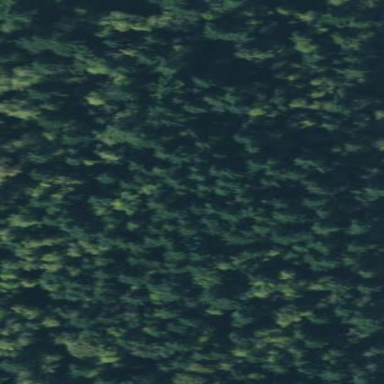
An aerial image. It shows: Woodland with evergreen needle-leaved trees.